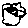
Label: cloud